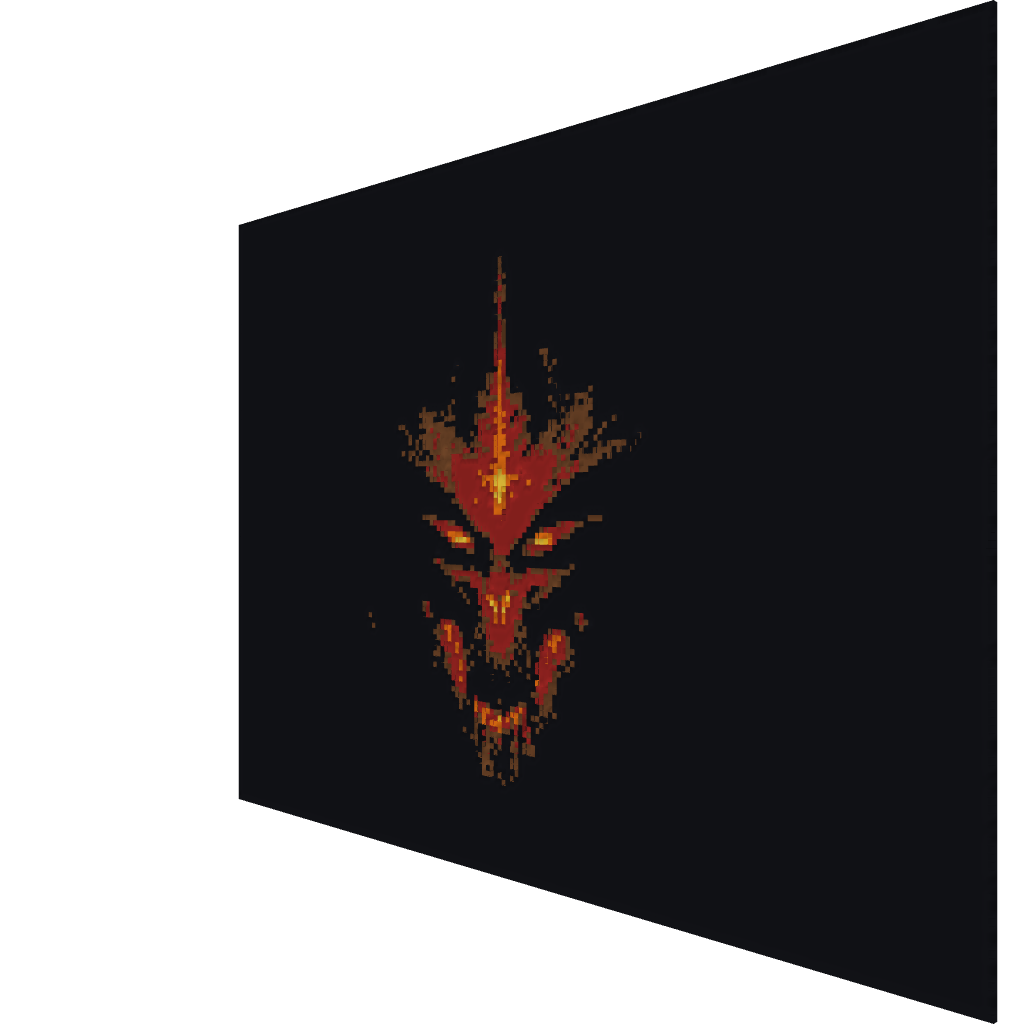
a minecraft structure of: Diablo ...